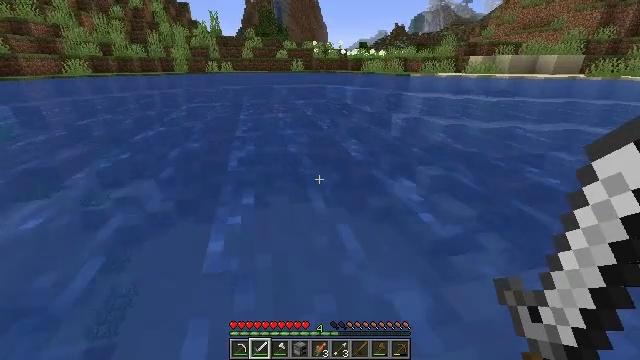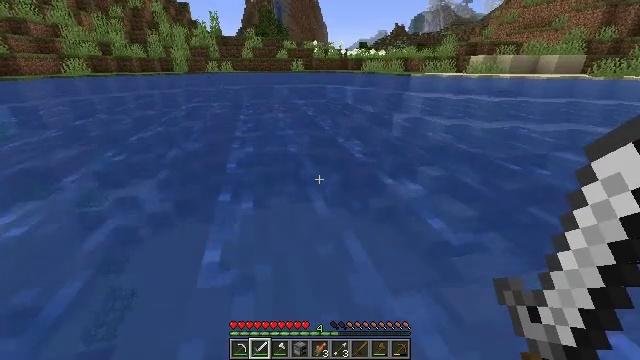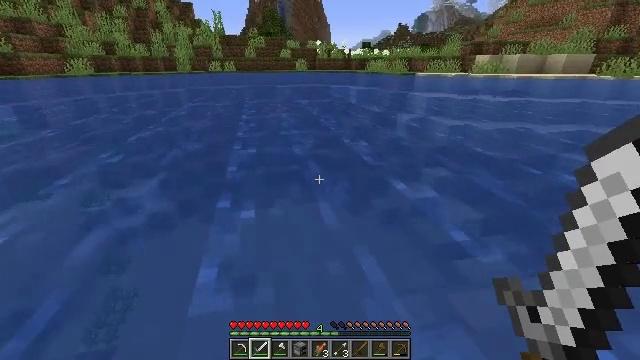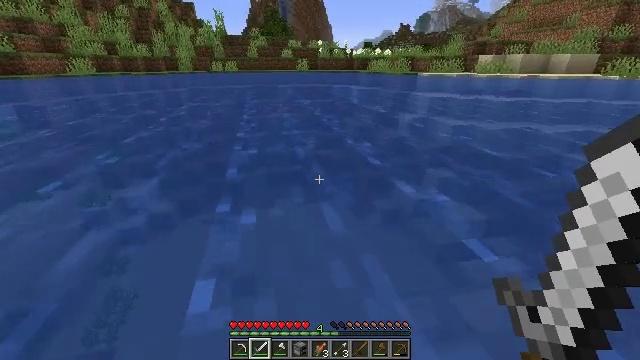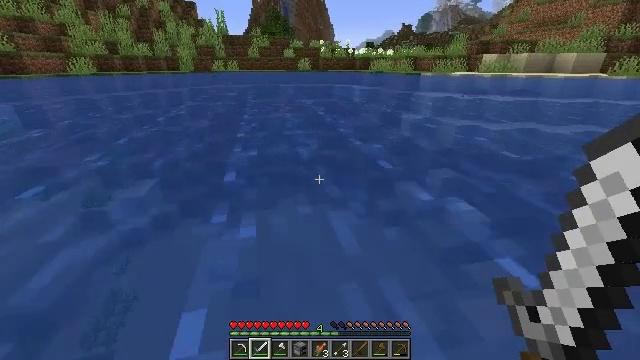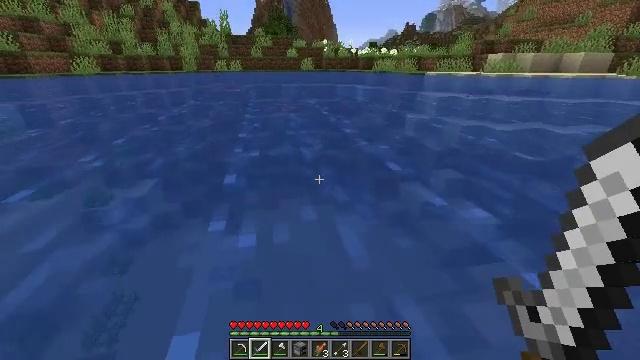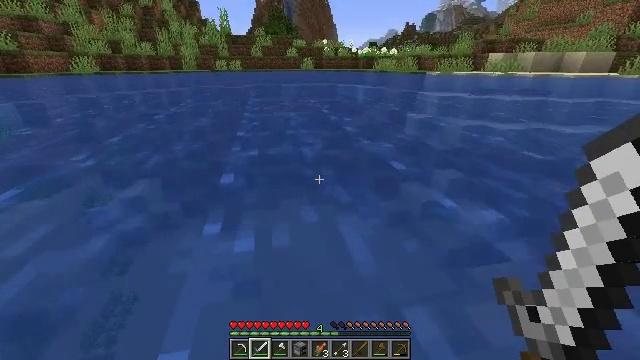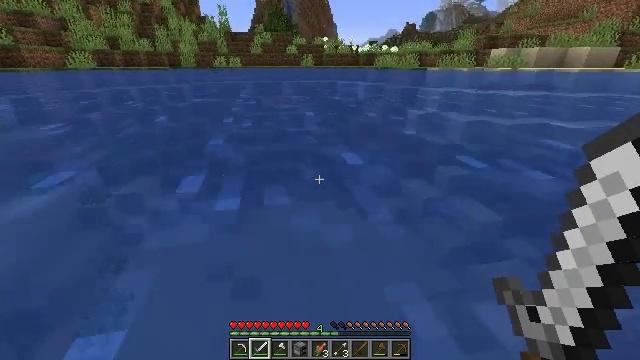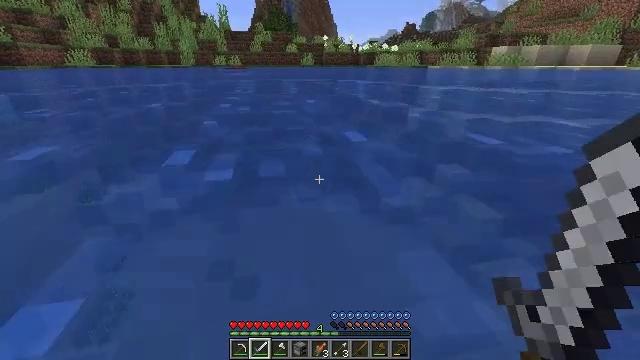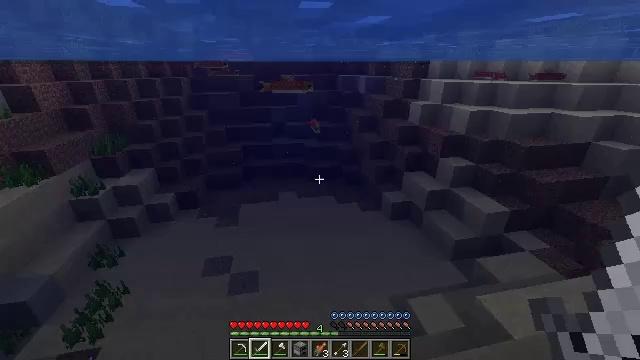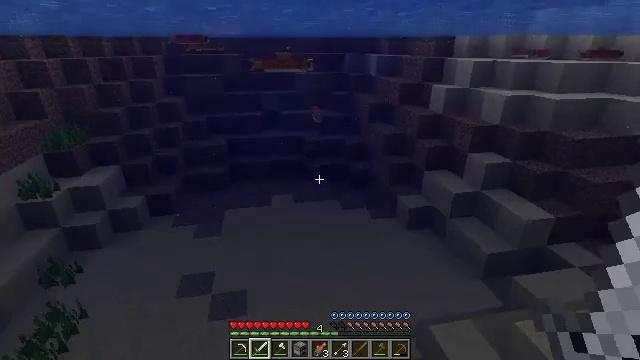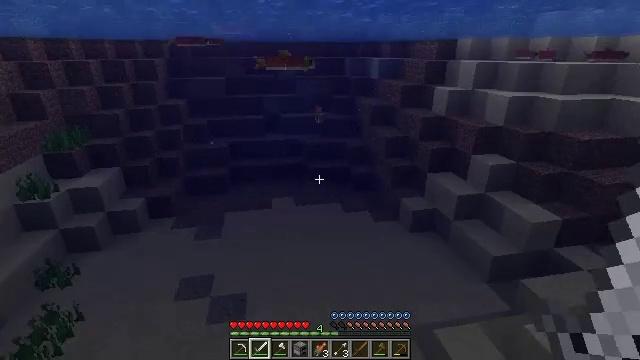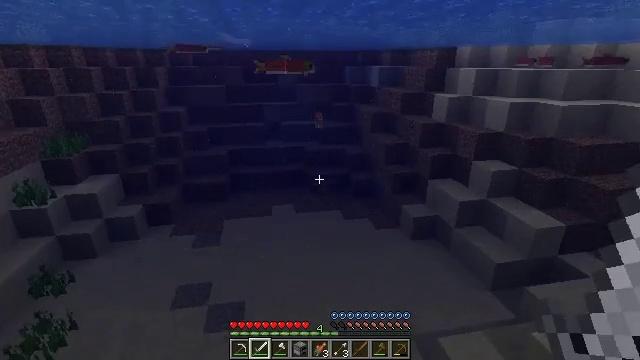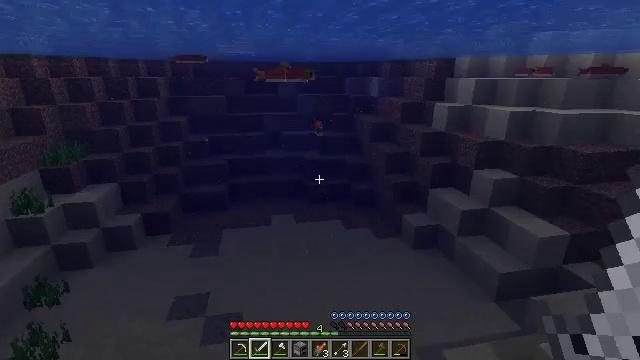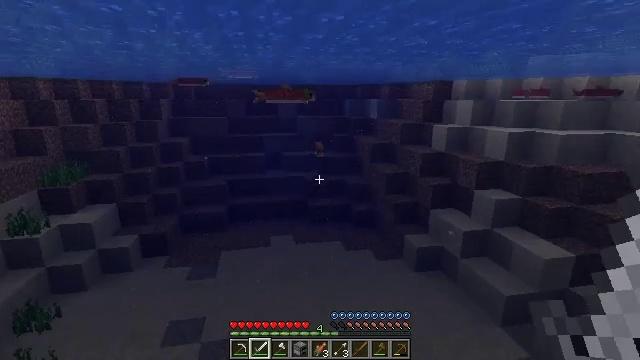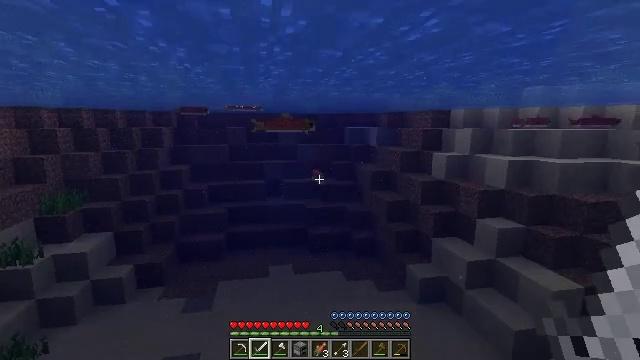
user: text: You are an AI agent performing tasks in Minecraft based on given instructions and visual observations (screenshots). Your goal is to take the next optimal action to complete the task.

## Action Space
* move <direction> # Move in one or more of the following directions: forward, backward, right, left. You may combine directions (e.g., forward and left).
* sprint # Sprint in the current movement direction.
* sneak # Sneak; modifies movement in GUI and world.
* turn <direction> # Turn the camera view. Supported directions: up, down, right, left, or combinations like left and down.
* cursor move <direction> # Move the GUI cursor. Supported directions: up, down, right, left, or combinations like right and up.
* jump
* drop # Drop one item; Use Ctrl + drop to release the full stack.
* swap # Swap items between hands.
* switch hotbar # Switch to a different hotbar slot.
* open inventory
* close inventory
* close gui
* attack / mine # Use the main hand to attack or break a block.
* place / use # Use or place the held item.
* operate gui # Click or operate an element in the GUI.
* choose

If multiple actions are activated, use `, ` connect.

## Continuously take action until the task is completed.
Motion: motion action
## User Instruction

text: Hunt a salmon.
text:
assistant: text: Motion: move forward
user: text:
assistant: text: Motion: move forward
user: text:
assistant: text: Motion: move forward
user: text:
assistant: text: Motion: move forward
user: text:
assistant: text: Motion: move forward
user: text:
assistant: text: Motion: move forward, sneak
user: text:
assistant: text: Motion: move forward, sneak
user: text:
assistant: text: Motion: move forward, sneak
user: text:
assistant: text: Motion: move forward, sneak
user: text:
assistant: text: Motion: move forward, sneak
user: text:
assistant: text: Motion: move forward, sneak, turn up
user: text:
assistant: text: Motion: move forward, turn up
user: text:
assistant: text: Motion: move forward, turn up
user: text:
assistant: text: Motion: move forward, turn up
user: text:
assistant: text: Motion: move forward, turn up
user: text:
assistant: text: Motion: move forward, turn up
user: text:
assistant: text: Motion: move forward, sprint, turn up
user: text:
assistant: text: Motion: move forward, sprint, turn up
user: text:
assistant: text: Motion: move forward, sprint
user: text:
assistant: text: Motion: move forward
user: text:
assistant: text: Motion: move forward
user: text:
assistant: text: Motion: move forward
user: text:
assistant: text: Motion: move forward
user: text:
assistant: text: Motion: move forward, turn left
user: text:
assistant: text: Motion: move forward
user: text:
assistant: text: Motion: move forward
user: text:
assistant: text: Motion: move forward
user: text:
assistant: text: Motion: move forward, turn up
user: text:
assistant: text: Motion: move forward, turn up
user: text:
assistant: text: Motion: move forward, turn up